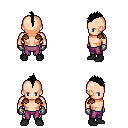
a pixel art fantasy rpg character, male body template, human, light skin, leather shoulder armor, magenta pants, black mohawk hairstyle, metal gloves, black shoes, four views (front, back, left, right), 2x2 character sprite sheet, small pixel art, hard edges, no anti-aliasing